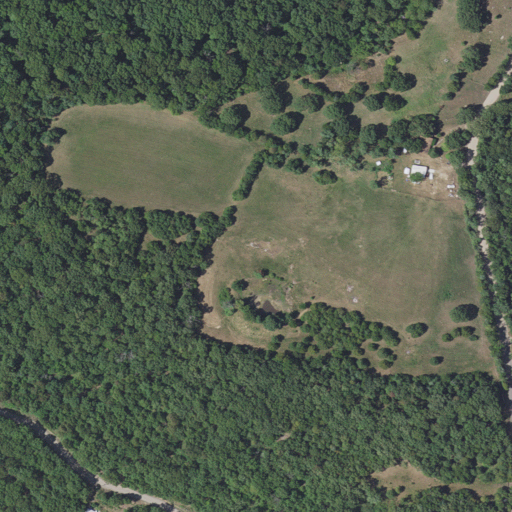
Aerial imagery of mountain in Arkansas named Grassy Mountain containing deciduous forest, pasture, mixed forest, open development, and low intensity development